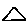
Label: triangle